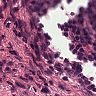
Metastatic tissue present: no